Interaction volume radius: 10 \u00c5
Interaction volume height: 50 \u00c5
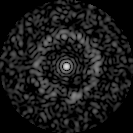
Disorder parameter: 0.8342